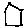
Label: house